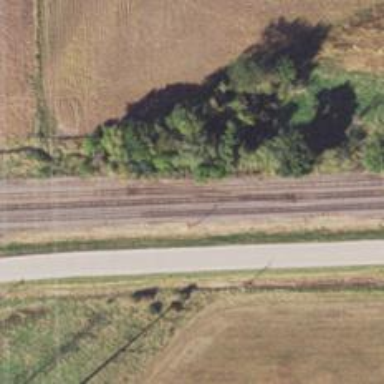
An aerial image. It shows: Railway siding for service.